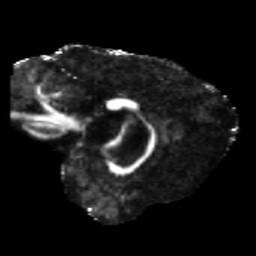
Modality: FA
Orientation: sagittal
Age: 63
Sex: female
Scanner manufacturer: siemens
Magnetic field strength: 3 T
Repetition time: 5.47 s
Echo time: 0.0854 s